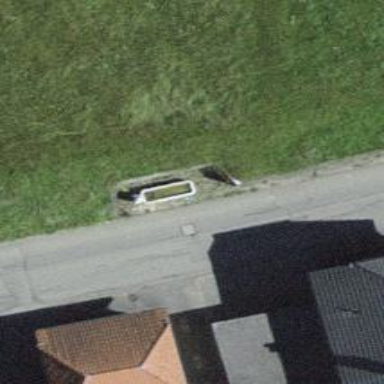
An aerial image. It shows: Fountain.